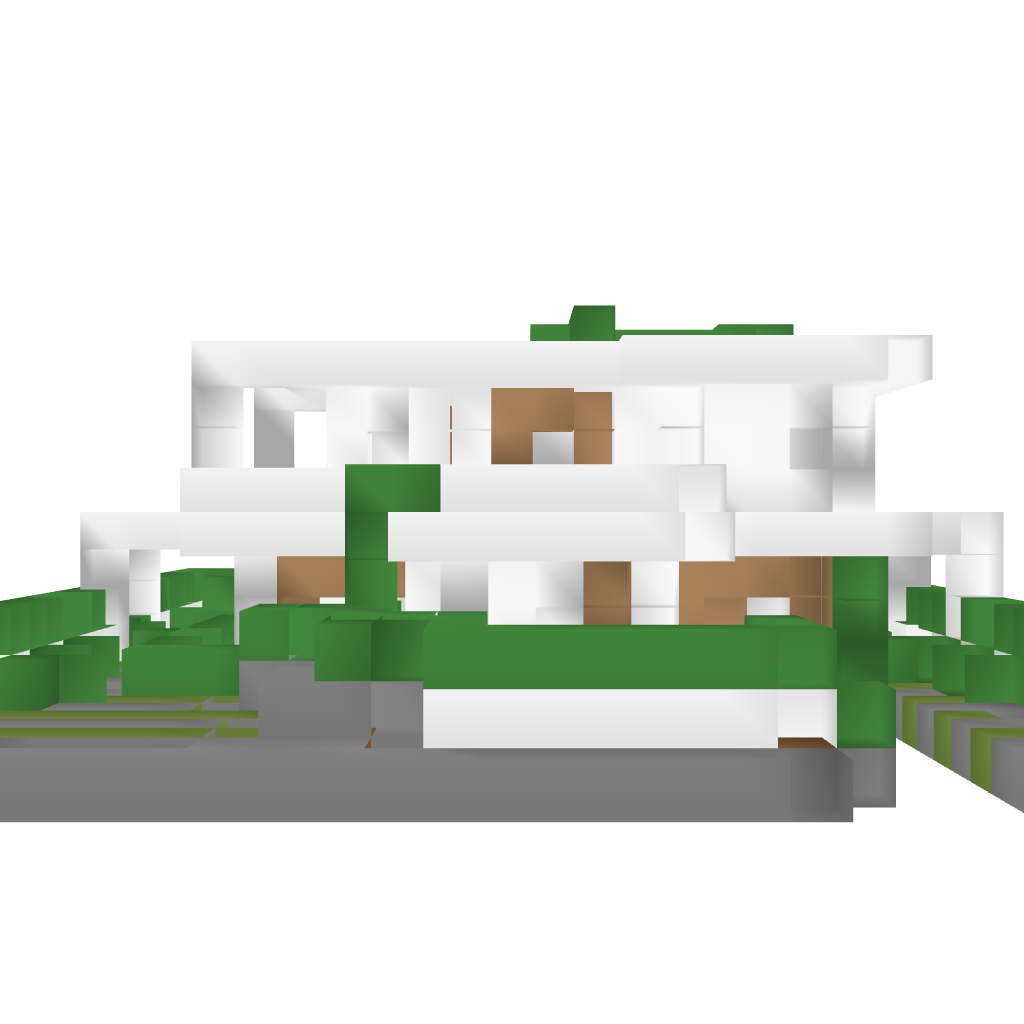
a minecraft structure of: Modern House #1 (By Ecl1pse8) 1.7.2 bad low quality